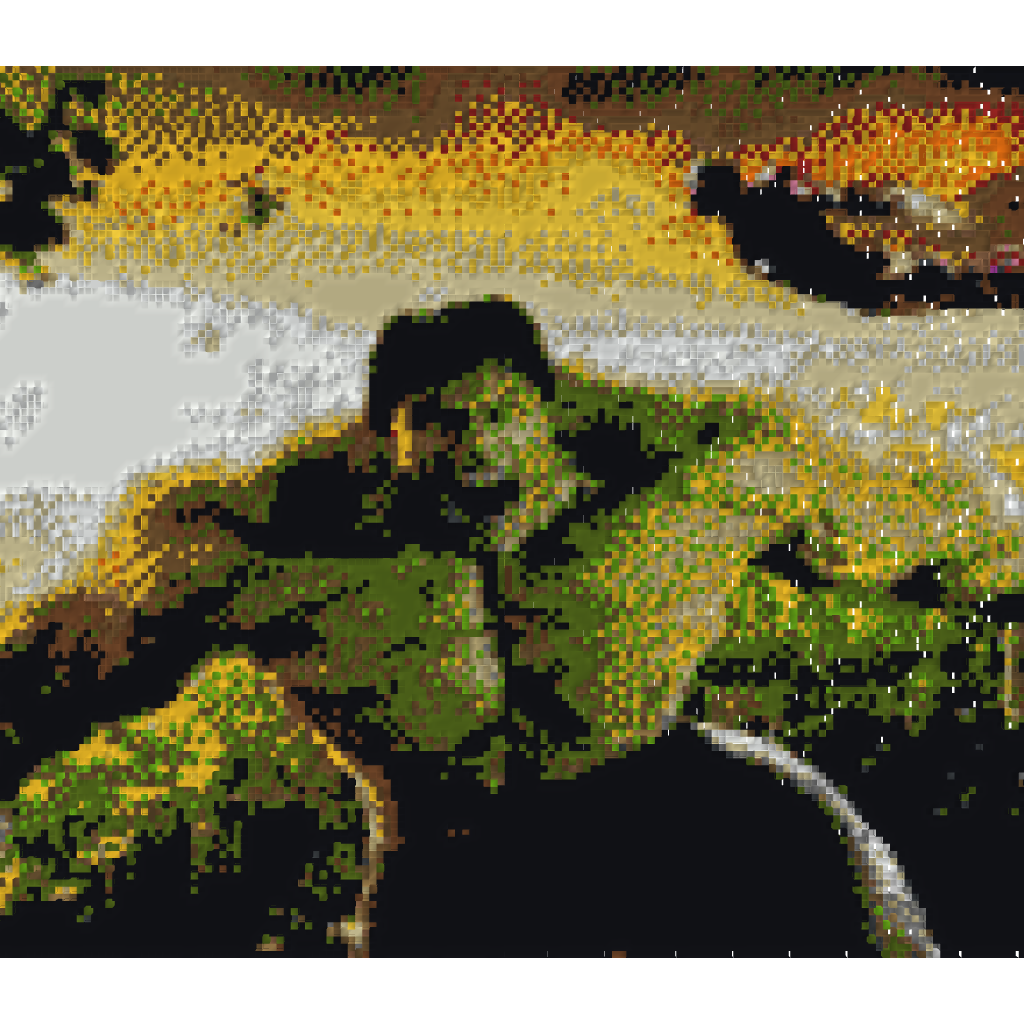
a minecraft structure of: HULK pixel art